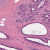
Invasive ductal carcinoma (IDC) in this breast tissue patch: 0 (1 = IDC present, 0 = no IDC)